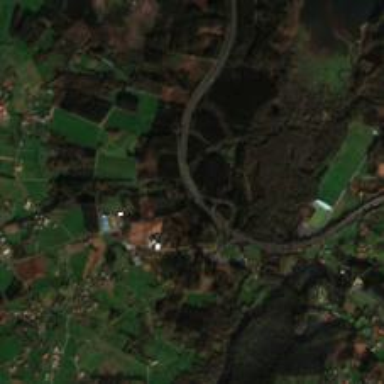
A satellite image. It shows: Motorway junction.